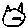
Label: cat